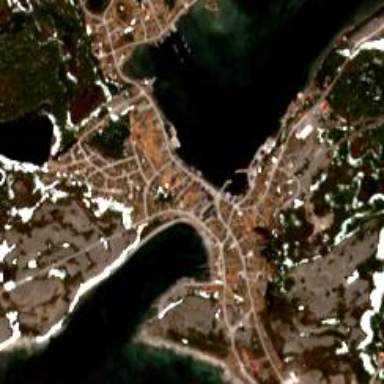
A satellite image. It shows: Quay by the natural coastline.